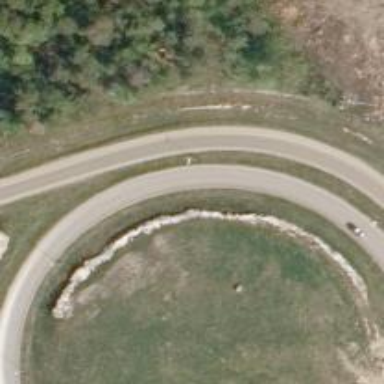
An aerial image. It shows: Asphalt trunk link road.